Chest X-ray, PA view. Patient: 47 years old, sex M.
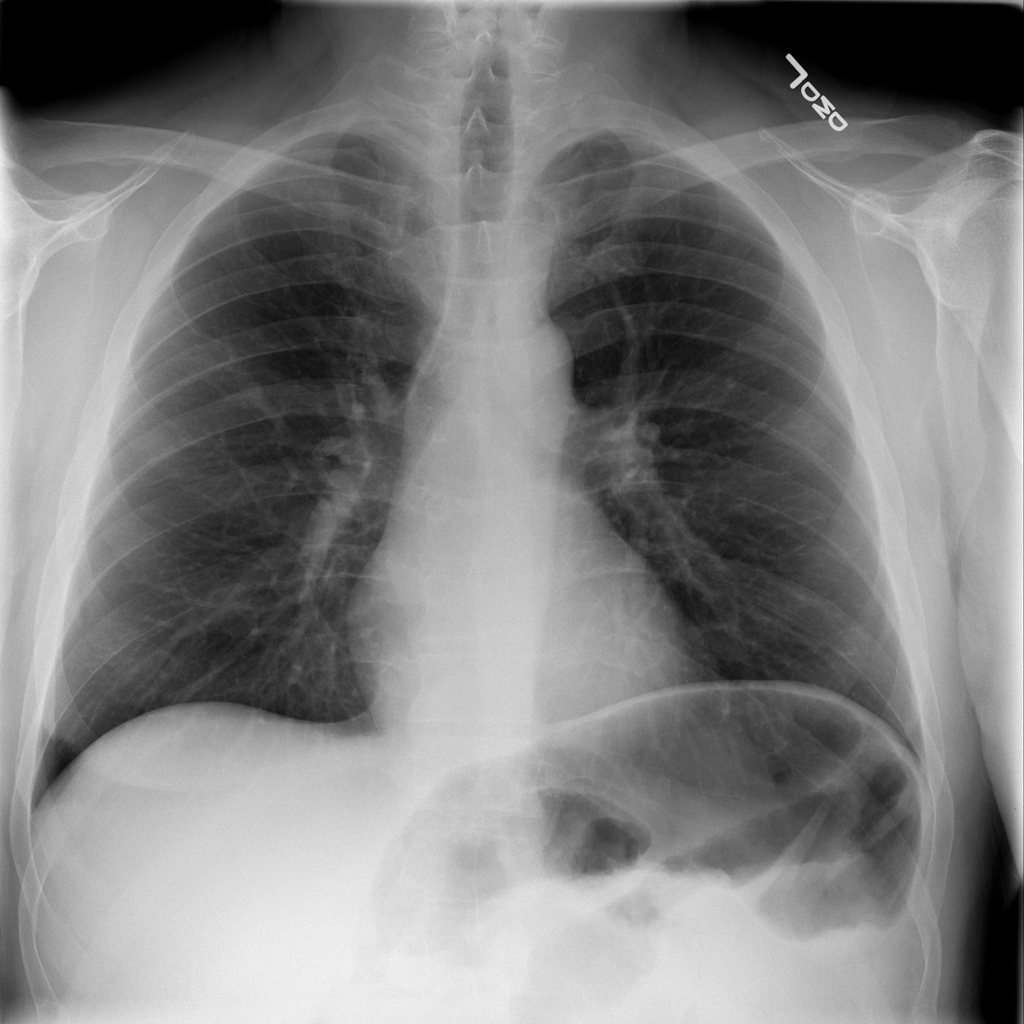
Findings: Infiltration